高一 · 立体几何学
一个几何体的三视图(单位: $m$ )如图 1-3-19 所示, 则该几何体的体积为 $\mathrm{m}^{3}$.

正视图

俯视图

侧视图

图 1-3-19
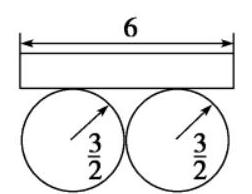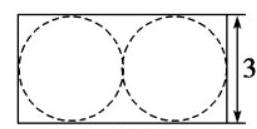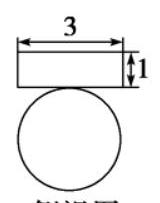
答案: $9 \pi+18$
解析: 由三视图知, 几何体下面是两个球, 球半径为 $\frac{3}{2}$;

上面是长方体，其长、宽、高分别为 $6 、 3 、 1$ ，

所以 $V=\frac{4}{3} \pi \times\left(\frac{3}{2}\right)^{3} \times 2+1 \times 3 \times 6=9 \pi+18$.